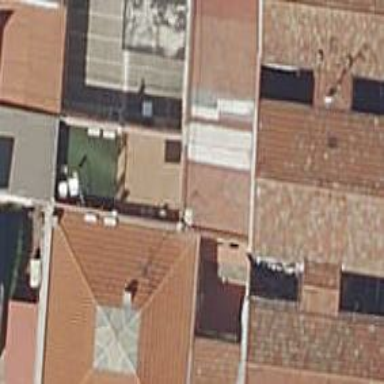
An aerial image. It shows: Hostel building.